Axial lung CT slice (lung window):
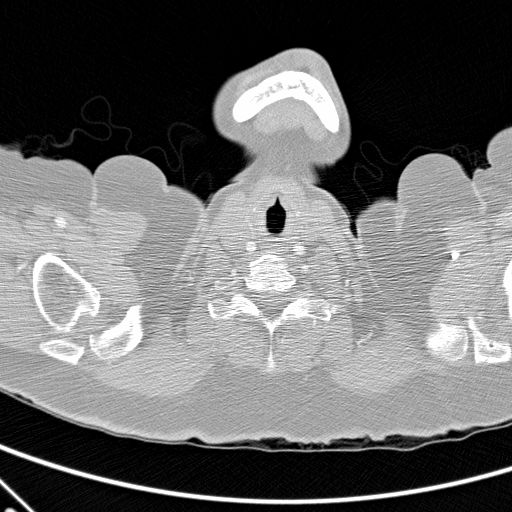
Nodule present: no